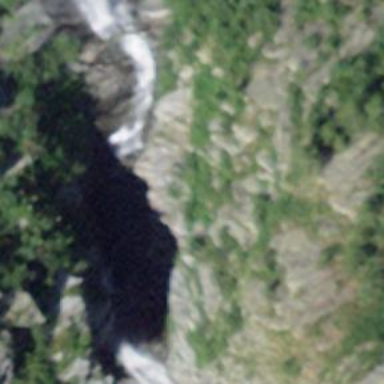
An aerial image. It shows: Beautiful waterfall in nature.